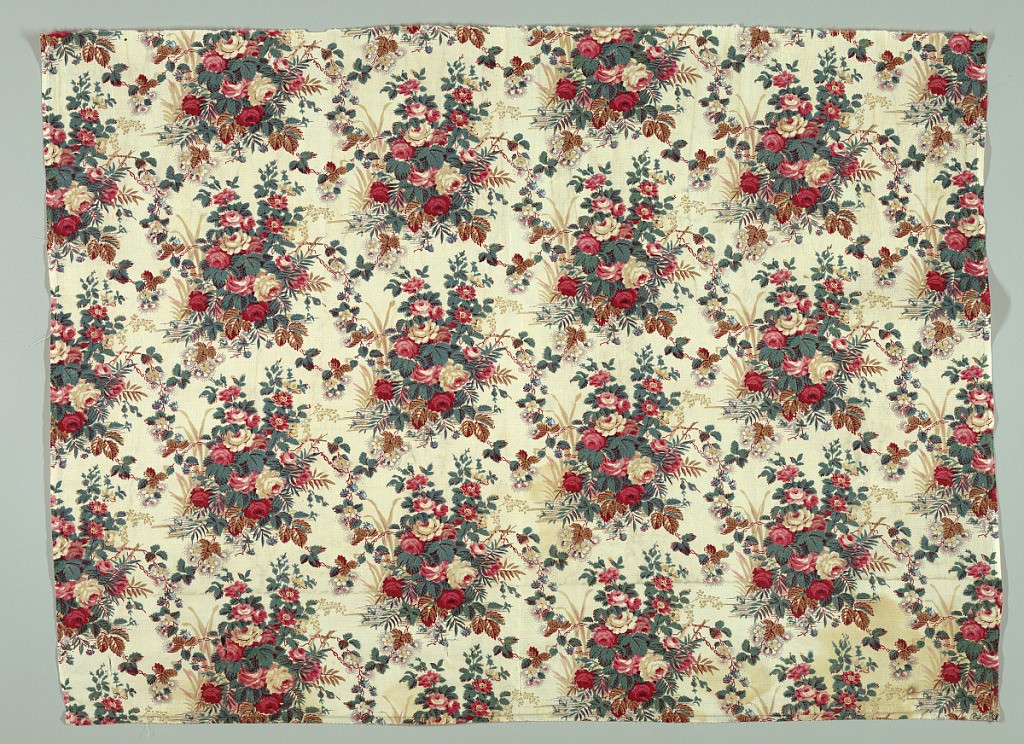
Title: Textile
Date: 19th century
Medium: cotton Technique: relief printed on plain weave
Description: All-over pattern of a group of small scale flowers in a landscape-like setting. Colors predominately red and green on an ivory background.